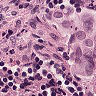
Metastatic tissue present: yes